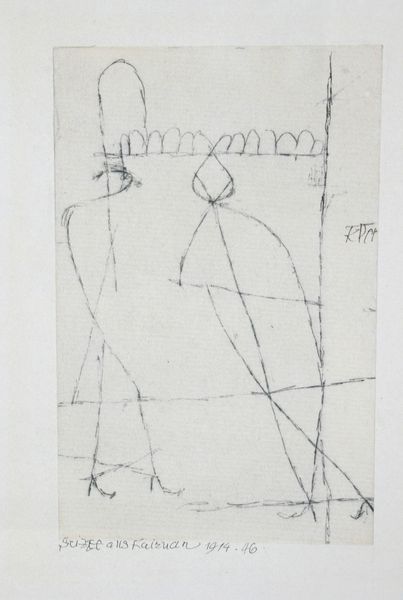
Titel: Scizze aus Kairuan, 1914, 46
Künstler: Paul Klee
Standort: Bern
Institution: Zentrum Paul Klee
Schlagwörter: fuß, kopf, mann, weiß, menschen, frau, reden, schwarz, skizze, zeichnung, zaun, hochformat, leute, rock, wand, stehen, vorhang, figur, personen, beine, füße, papier, schuhe, mauer, figuren, weib, striche, tor, gang, burg, linie, schwarz weiß, strich, dynamik, bleistift, begrüßung, neigen, passepartout, schwazr, stöckelschuhe, 1914, 46, strichmänchen